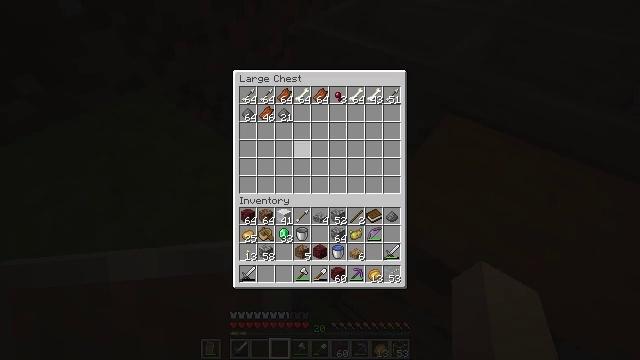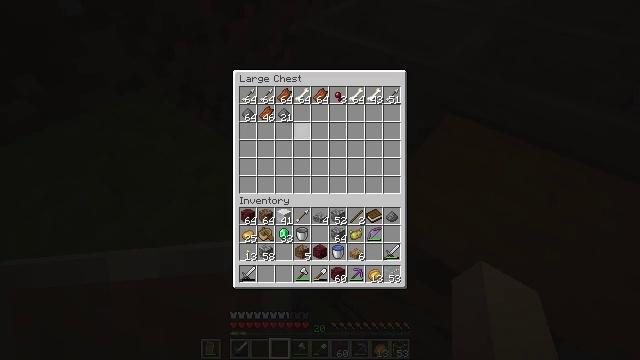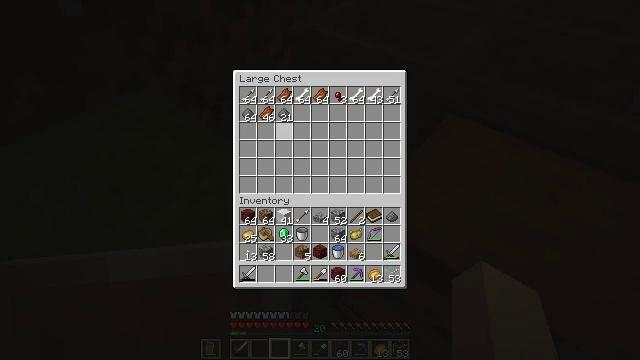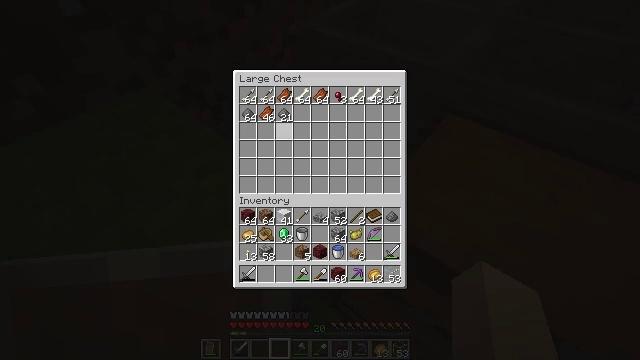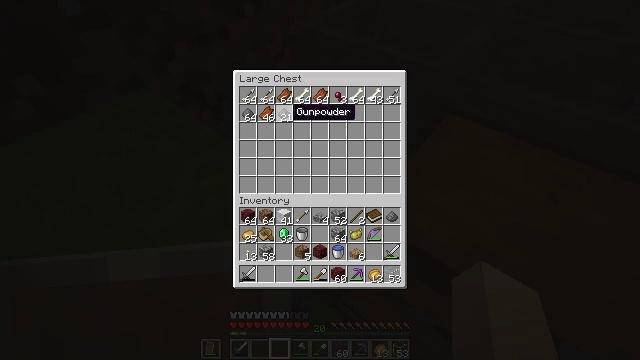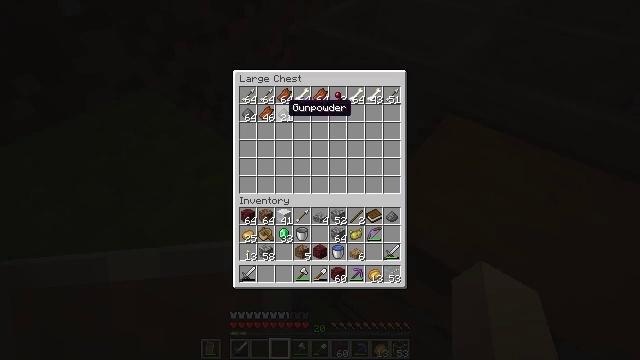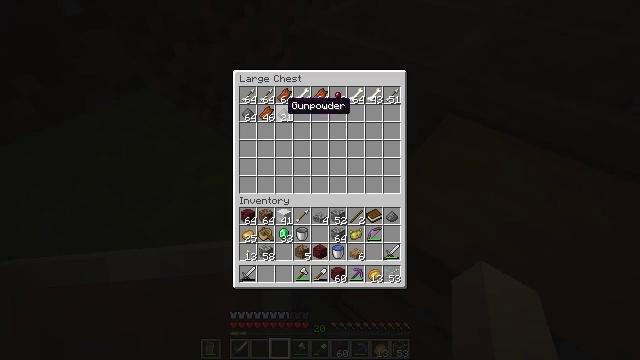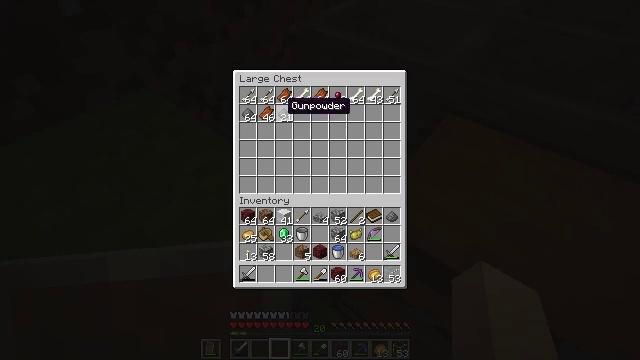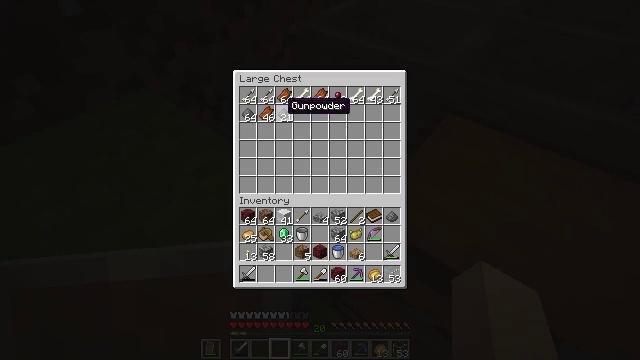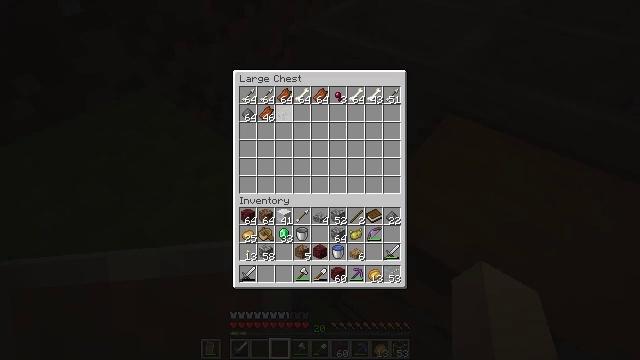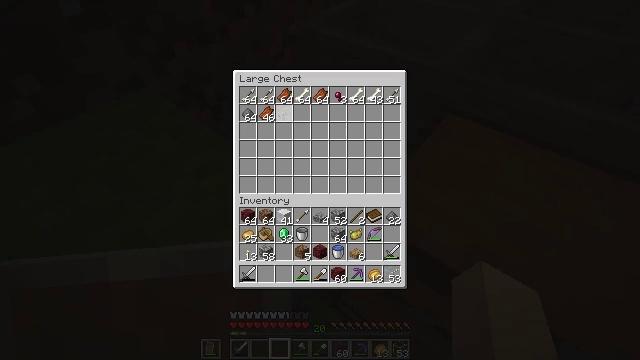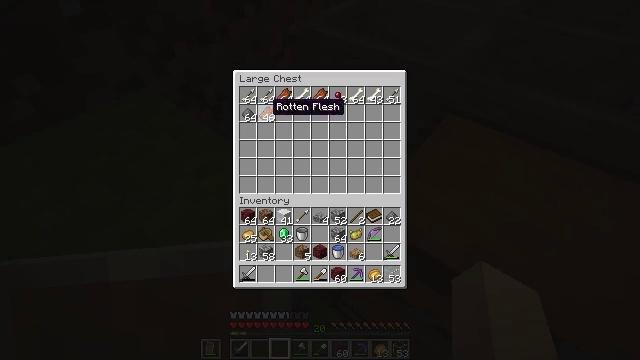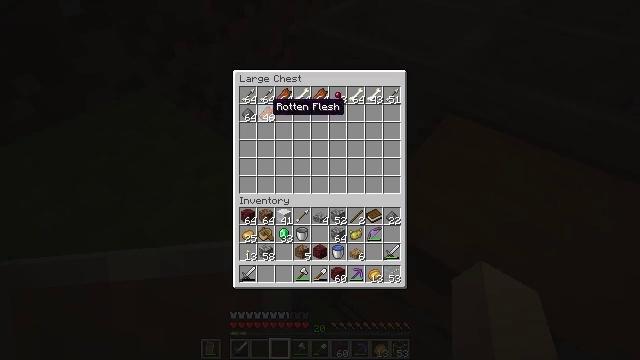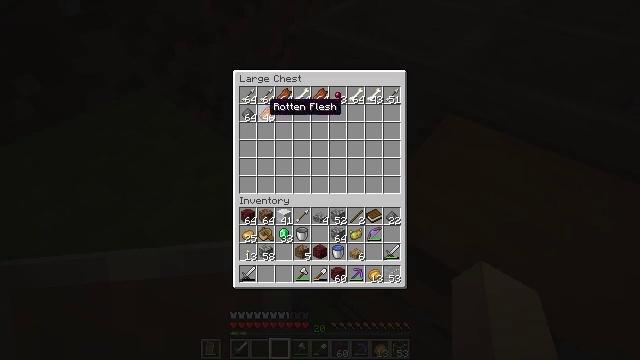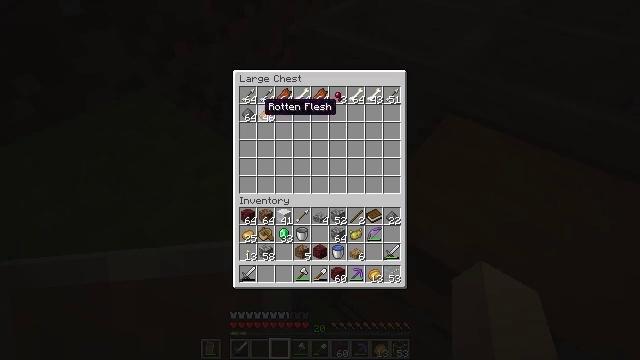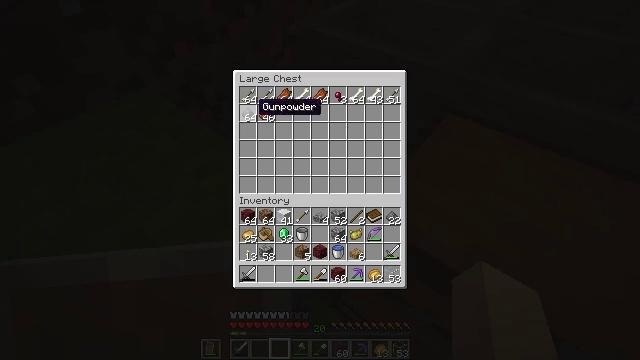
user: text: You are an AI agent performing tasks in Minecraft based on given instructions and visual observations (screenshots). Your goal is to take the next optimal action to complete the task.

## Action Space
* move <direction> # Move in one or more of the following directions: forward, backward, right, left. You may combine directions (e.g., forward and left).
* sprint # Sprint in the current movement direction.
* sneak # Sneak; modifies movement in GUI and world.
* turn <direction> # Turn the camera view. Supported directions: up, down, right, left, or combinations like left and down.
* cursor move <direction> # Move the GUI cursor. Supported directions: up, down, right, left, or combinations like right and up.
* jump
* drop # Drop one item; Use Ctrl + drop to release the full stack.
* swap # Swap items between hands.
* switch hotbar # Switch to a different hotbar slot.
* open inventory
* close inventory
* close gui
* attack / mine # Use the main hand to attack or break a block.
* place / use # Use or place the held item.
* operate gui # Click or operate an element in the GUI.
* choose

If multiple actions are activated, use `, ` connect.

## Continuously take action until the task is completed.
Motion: motion action
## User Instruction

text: Gather sand from the desert.
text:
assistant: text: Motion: sneak, turn left and up
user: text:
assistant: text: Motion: sneak, turn left and up
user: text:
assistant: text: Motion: sneak
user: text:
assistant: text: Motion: sneak
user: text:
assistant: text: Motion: sneak
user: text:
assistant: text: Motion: sneak
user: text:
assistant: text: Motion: sneak
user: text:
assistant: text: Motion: sneak
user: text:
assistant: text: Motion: sneak, use / place
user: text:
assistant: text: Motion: sneak, use / place
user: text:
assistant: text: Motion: sneak, turn left
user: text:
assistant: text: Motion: sneak
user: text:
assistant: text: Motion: sneak
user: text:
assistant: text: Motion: sneak
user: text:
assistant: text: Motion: sneak
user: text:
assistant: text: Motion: sneak
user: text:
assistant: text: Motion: sneak, use / place
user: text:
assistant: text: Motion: sneak, use / place
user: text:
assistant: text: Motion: sneak, use / place
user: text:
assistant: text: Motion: sneak
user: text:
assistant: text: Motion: sneak
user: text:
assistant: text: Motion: sneak
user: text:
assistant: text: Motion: sneak
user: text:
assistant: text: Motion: sneak
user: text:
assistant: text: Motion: sneak
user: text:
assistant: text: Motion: no_op
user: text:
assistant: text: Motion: turn right
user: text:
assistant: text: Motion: turn right
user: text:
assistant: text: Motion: turn right
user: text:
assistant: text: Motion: turn right